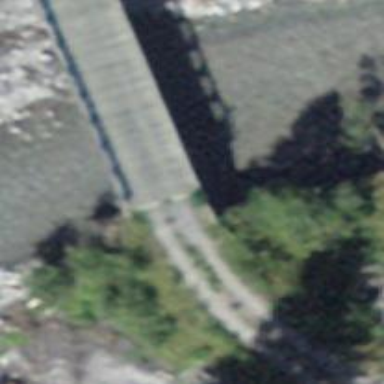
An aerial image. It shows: Track road on ground surface with bridge. The track type is grade 3.